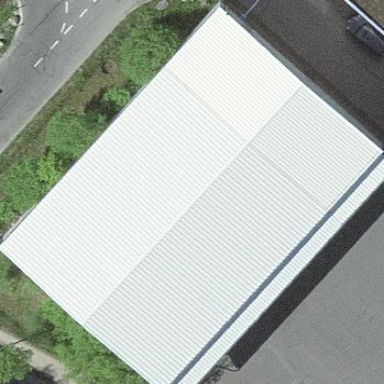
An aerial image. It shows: Group of garages.